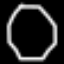
Label: octagon